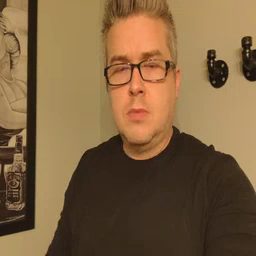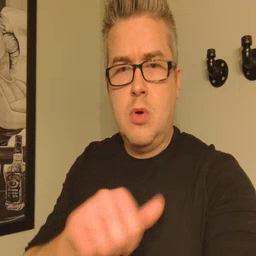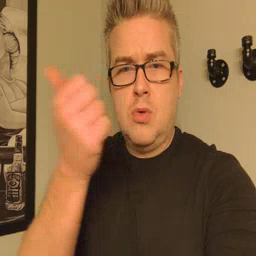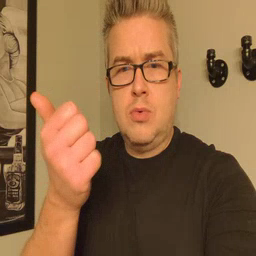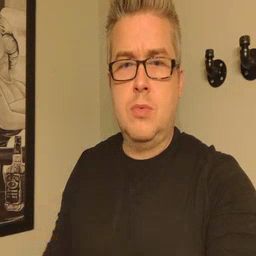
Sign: another